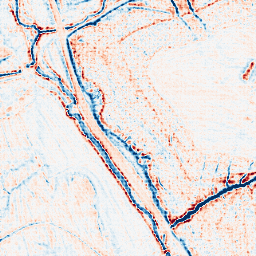
Category: edge_preserving
Decomposition family: anisotropic_diffusion
Decomposition parameters: iterations: 10
kappa: 100
gamma: 0.2
Upsampling method: sinc_hamming
Upsampling parameters: scale: 8
kernel_size: 8
Upsampling scale: 8